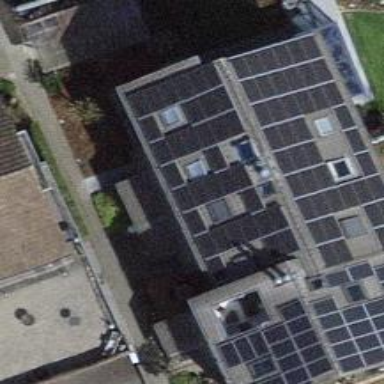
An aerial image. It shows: Solar power generator.